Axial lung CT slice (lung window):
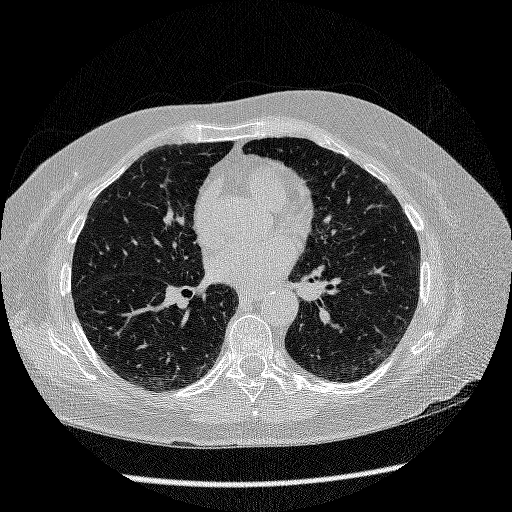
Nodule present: no